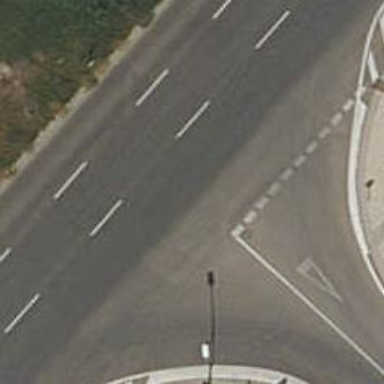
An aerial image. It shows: Tertiary road with asphalt surface.